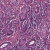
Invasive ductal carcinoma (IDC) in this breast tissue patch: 1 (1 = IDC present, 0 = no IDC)